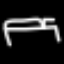
Label: bed